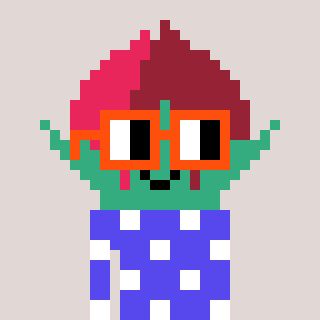
a pixel art character with square orange glasses, a rosebud-shaped head and a computerblue-colored body on a warm background